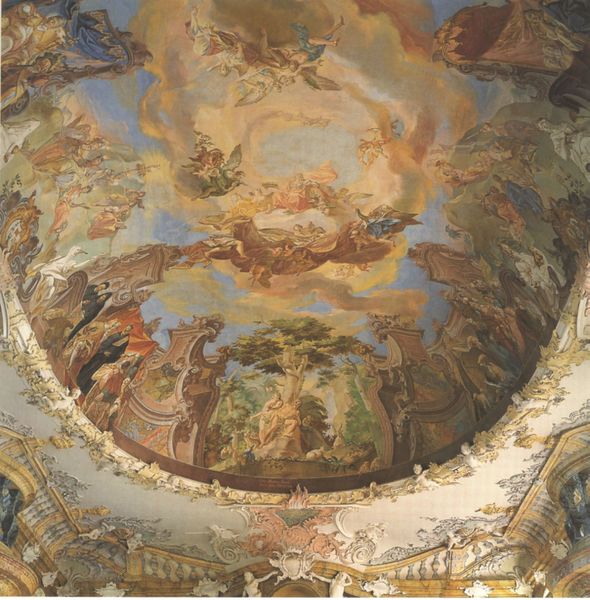
Titel: Deckenbild in der Bibliothek, Antithese von bösem Altertum und segensreichem Christentum
Künstler: Franz Martin Kuens
Standort: Wiblingen, Benediktinerkloster (EU - D - BW)
Schlagwörter: baum, blau, gemälde, gott, himmel, wolken, gelb, menschen, licht, rot, malerei, versammlung, barock, bild, natur, kirche, sonne, decke, rokoko, engel, ansicht, perspektive, stuck, tor, gewölbe, dom, blauer himmel, fresko, heilig, göttlich, michelangelo, deckenmalerei, deckenfresko, von unten